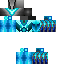
A male skeleton skin with dark skin, wearing black helmet dressed in a blue armor chest and blue pants, featuring a closed mouth.